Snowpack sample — Snodgrass Mountain, Crested Butte, Colorado (2/4/25, 12:06 PM MST)
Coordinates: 38.923, -106.968
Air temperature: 35 °F
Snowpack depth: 80 cm
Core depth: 50 cm
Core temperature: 30.2 °F
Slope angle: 14°, slope face: 78°
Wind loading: low
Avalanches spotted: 0
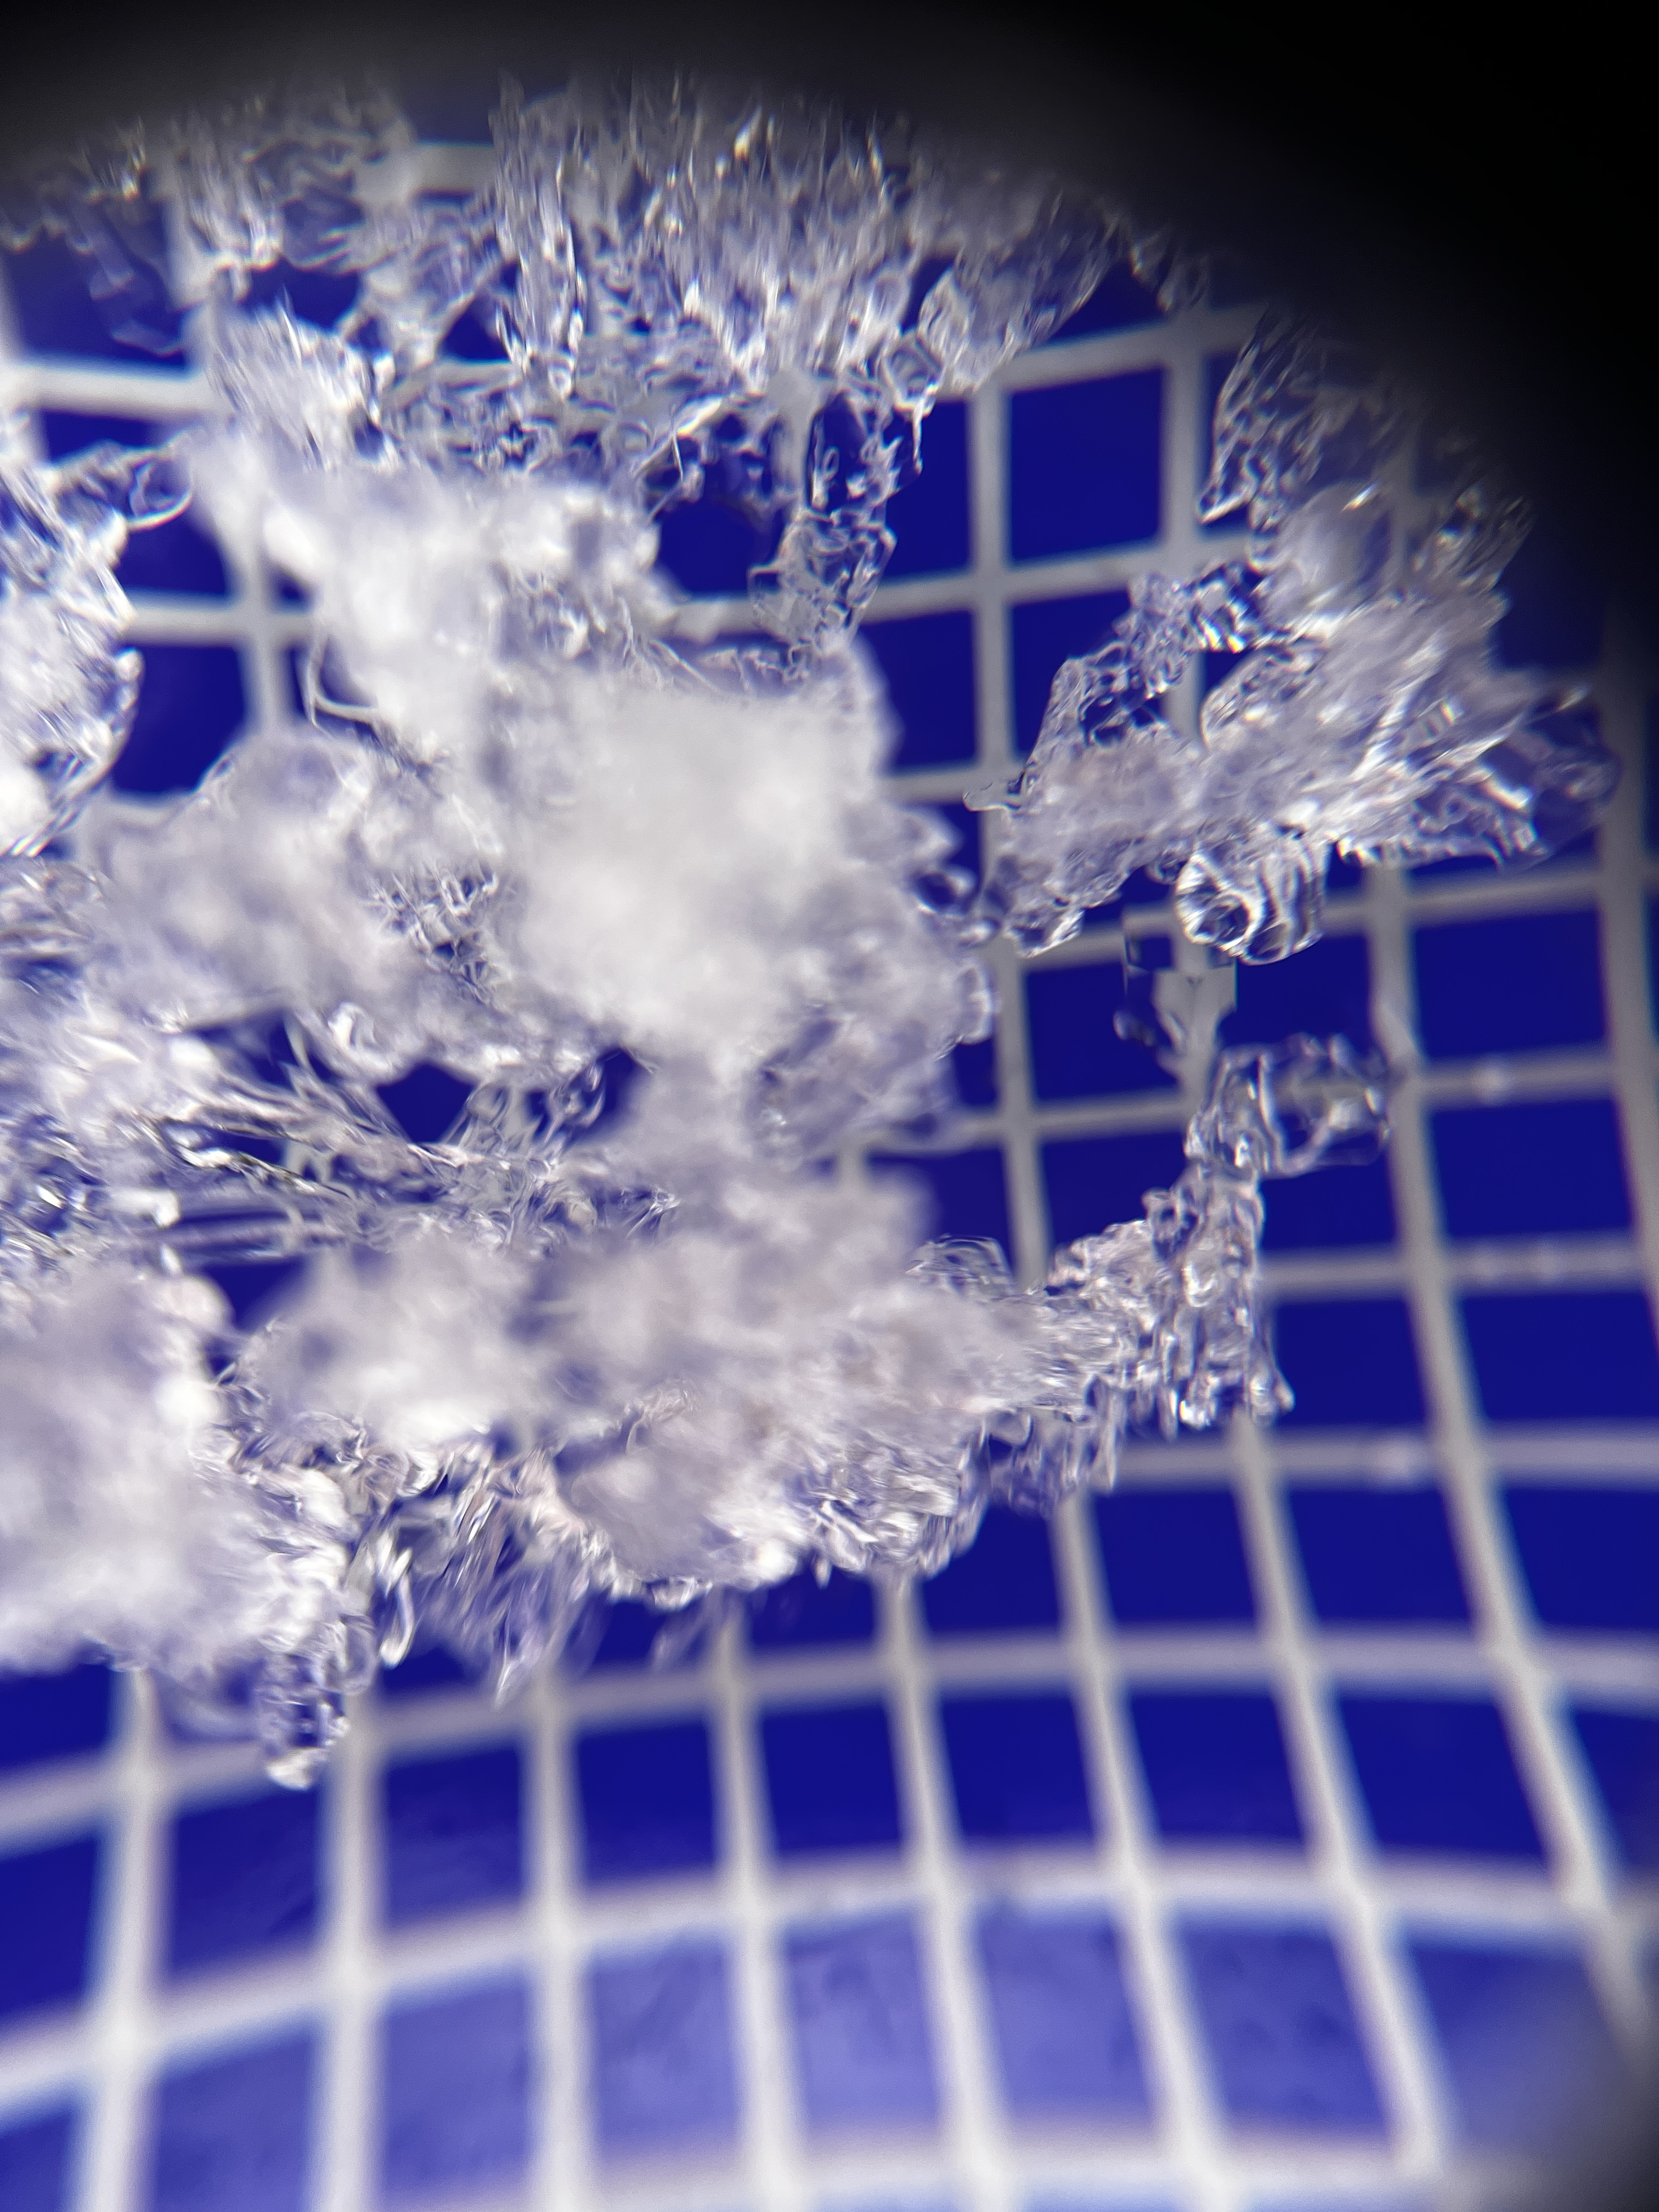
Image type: magnified_profile
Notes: No avalanches nearby, unusually warm weather for the last month reported by residents, Collected 25 yards from treeline